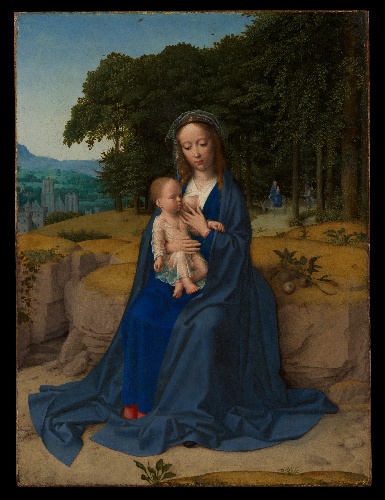
Title: The Rest on the Flight into Egypt
Artist: Gerard David
Artist bio: Netherlandish, Oudewater ca. 1455–1523 Bruges
Date: ca. 1512–15
Object type: Painting
Classification: Paintings
Medium: Oil on wood
Dimensions: 21 in. × 15 11/16 in. (53.3 × 39.8 cm)
Department: European Paintings
Credit line: The Jules Bache Collection, 1949
Accession year: 1949
Repository: Metropolitan Museum of Art, New York, NY
Tags: Madonna and Child|Jesus|Nursing|Virgin Mary